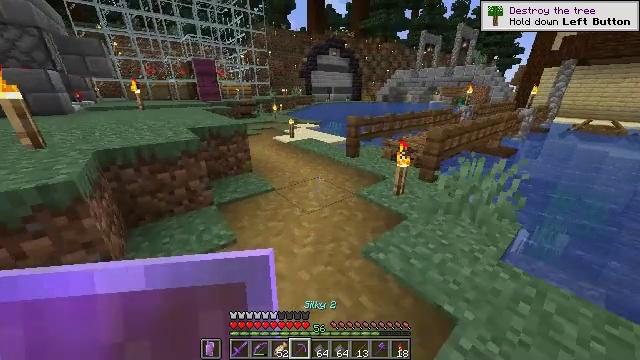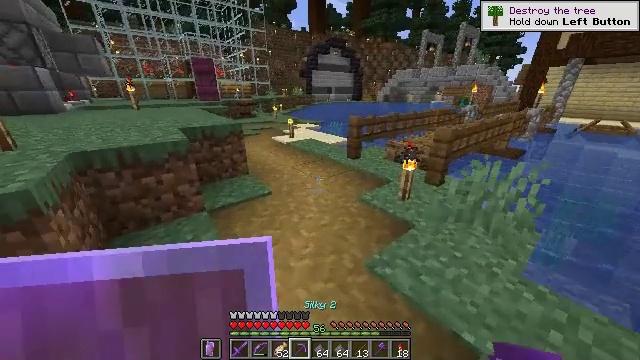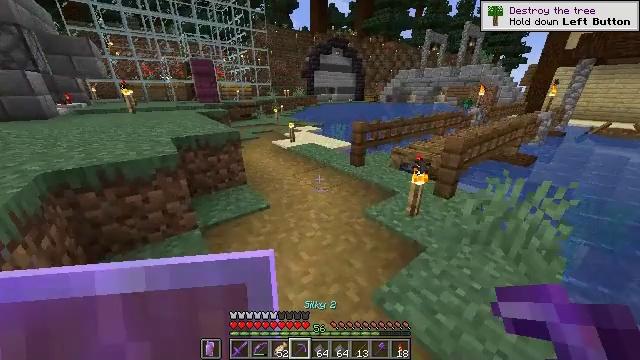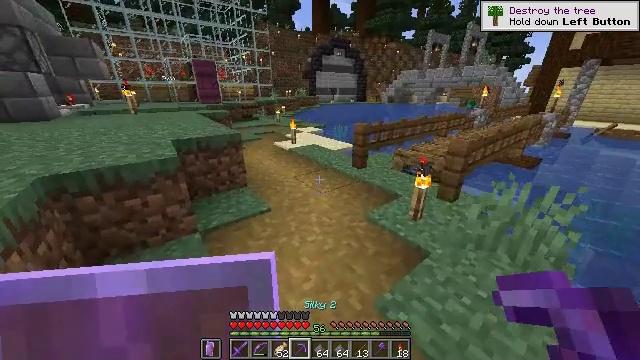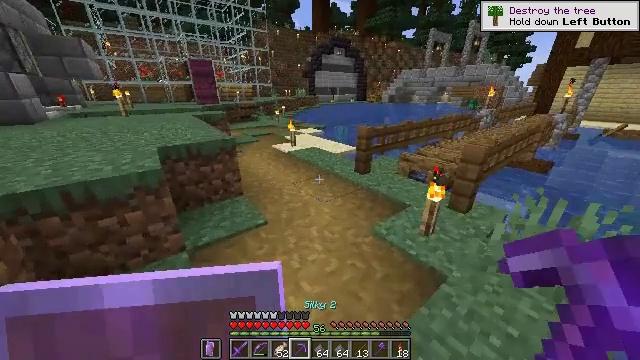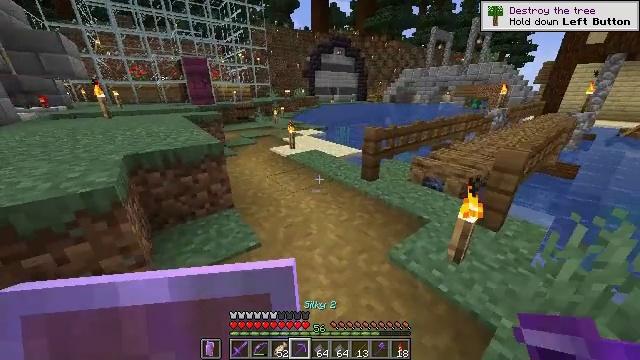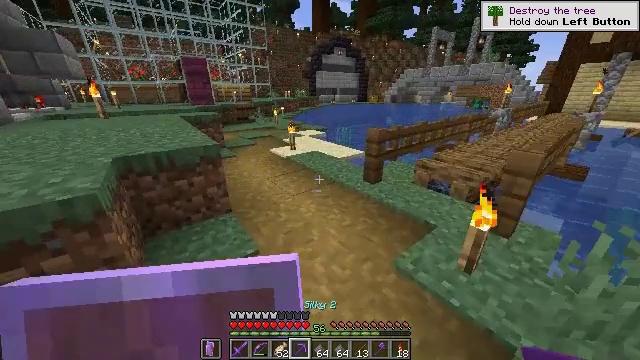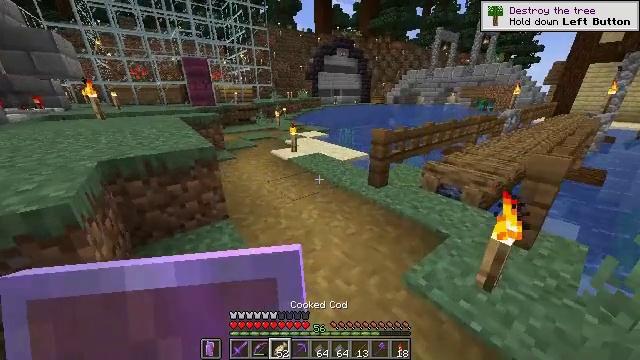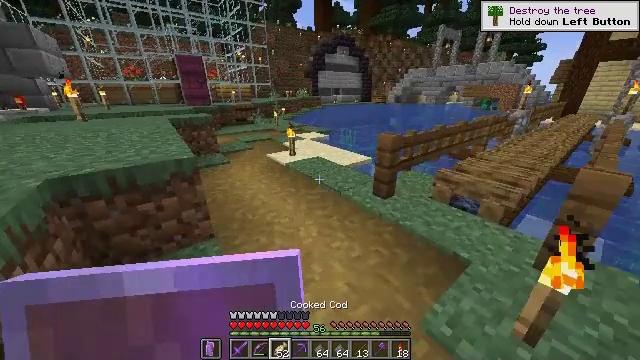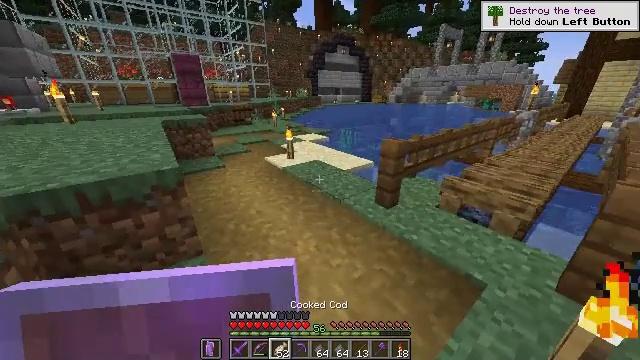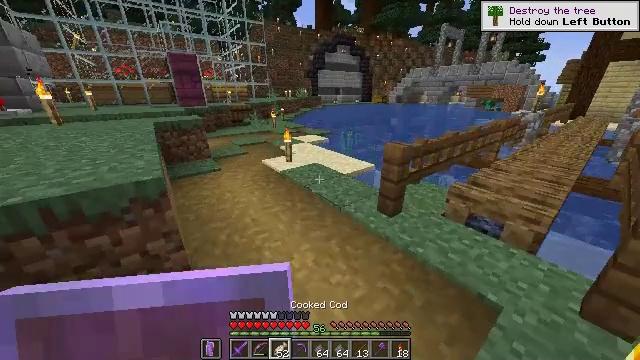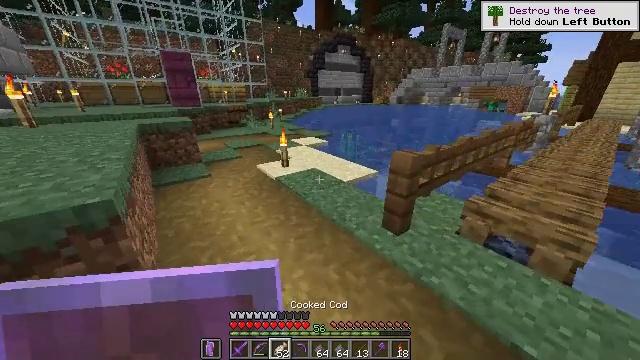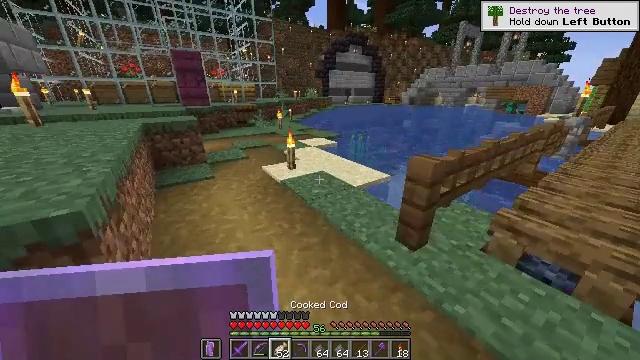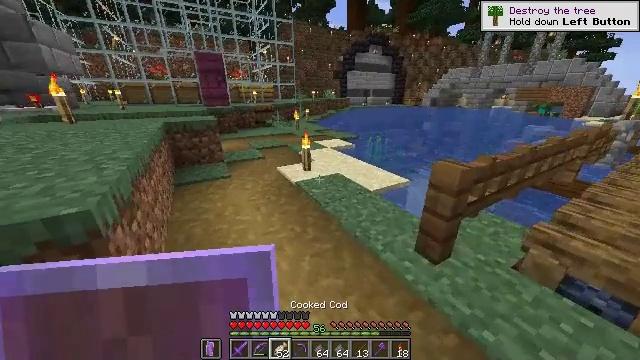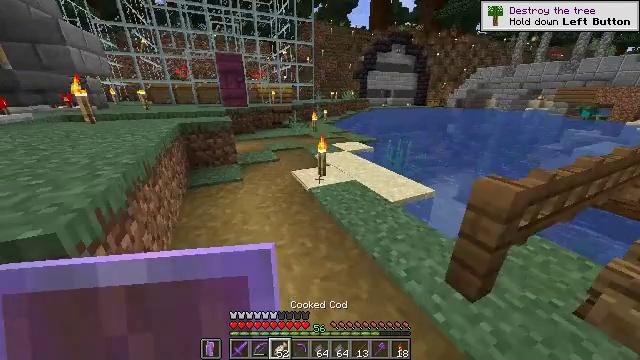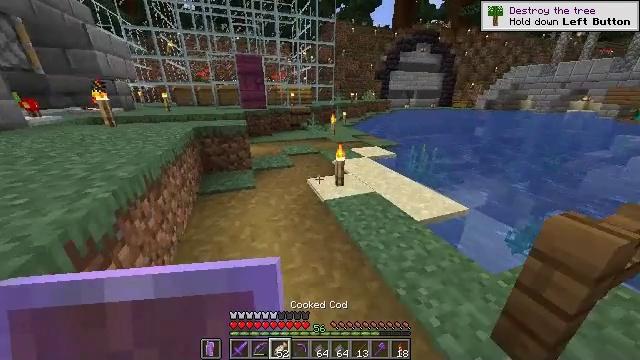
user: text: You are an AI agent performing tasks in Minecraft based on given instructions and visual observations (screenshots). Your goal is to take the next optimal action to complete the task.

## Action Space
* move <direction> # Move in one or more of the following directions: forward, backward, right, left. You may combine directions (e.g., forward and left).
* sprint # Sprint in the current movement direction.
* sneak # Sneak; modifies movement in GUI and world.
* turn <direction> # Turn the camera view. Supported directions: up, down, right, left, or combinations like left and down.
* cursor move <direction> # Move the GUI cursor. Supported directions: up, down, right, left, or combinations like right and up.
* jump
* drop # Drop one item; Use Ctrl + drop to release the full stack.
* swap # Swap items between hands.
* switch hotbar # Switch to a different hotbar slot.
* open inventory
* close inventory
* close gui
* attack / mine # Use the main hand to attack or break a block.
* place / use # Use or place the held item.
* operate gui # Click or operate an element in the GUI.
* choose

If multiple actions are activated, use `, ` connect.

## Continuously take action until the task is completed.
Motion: motion action
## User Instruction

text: Open the crafting table to make paper.
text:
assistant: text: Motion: move forward, sprint
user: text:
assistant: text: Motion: move forward, sprint
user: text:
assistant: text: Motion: move forward, sprint
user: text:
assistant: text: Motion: move forward, sprint
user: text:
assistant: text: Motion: move forward, sprint
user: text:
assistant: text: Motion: move forward, sprint
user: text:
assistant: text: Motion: move forward, sprint
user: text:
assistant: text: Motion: move forward, sprint
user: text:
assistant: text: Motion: move forward, sprint
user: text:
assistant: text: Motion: move forward, sprint
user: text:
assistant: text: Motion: move forward, sprint
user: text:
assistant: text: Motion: move forward, sprint, turn left
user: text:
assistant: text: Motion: move forward, sprint, turn left
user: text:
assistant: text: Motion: move forward, sprint, turn left
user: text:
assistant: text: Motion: move forward, sprint, turn left
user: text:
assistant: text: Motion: move forward, sprint, turn left
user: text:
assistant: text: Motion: move forward, sprint, turn left
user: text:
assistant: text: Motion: move forward and move right, sprint
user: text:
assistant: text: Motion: move forward and move right, sprint
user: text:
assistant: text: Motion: move forward and move right, sprint
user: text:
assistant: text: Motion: move forward and move right, sprint
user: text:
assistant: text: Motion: move forward, sprint
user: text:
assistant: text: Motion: move forward, sprint
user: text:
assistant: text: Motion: move forward, sprint
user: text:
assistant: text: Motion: move forward, sprint
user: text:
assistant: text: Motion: move forward, sprint
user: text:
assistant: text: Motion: move forward, sprint
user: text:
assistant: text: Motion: move forward, sprint
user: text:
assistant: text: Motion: move forward, sprint, turn left
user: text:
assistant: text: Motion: move forward, sprint, turn left